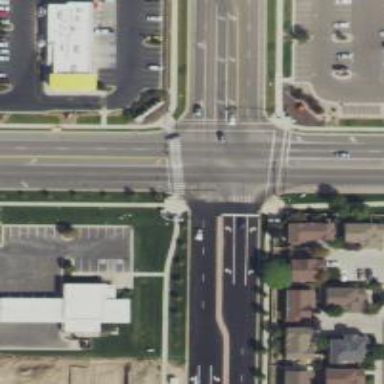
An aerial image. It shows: Zebra crossing on the road.